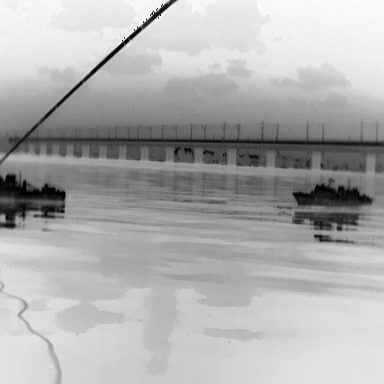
There are two warships in the infrared image.